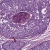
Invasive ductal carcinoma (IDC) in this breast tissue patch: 0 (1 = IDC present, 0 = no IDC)